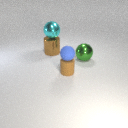
small blue rubber sphere above small brown rubber cylinder